Question: My data is,
'''
$ Age : int 20 25 30 35 40 45 50 55 60
$ Test.Positive : int 1 0 1 1 2 2 0 1 0
$ Test.Negative : int 0 1 3 2 4 1 3 1 1
'''
I am able to create individual dot plots for each as,
'''
YM_R = rep(Age,YM)
df1 <- as.data.frame(YM_R)
YP_R = rep(Age,YP)
df2 <- as.data.frame(YP_R)
gm <- ggplot(df1) +
geom_dotplot(aes(x=df1$YM_R, y="Y-"), color='green', fill='green', binwidth = 2)
gm <- ggplot(df2) +
geom_dotplot(aes(x=df2$YP_R, y="Y+"), color='red', fill='red', binwidth = 2)
'''
But I don't know how to combine them. Sample of how I want is in the image attached. Any pointers appreciated.

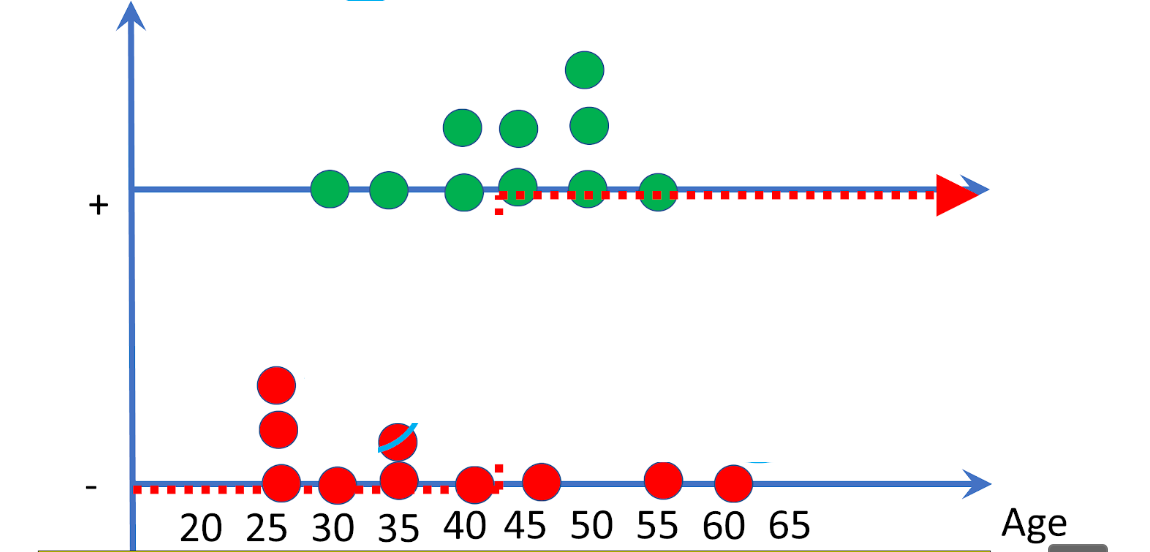
Answer: I suggest instead of thinking about "combining" plots, look instead to "facet" them.
Using an example from <URL>:
'''
library(ggplot2)
ggplot(mtcars, aes(mpg)) +
geom_dotplot(method="histodot", binwidth=1.5)
'''
<URL>
By adding a single call to 'facet_grid' (there's 'facet_wrap' as well), we can break them out:
'''
ggplot(mtcars, aes(mpg)) +
geom_dotplot(method="histodot", binwidth=1.5) +
facet_grid(cyl ~ .)
'''
<URL>